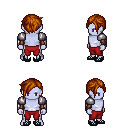
a pixel art fantasy rpg character, male body template, dark elf, purple skin, steel arm armor, red pants, brunette pixie cut hairstyle, leather bracers, ghillies, four views (front, back, left, right), 2x2 character sprite sheet, small pixel art, hard edges, no anti-aliasing